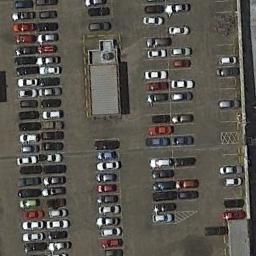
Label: parking_lot